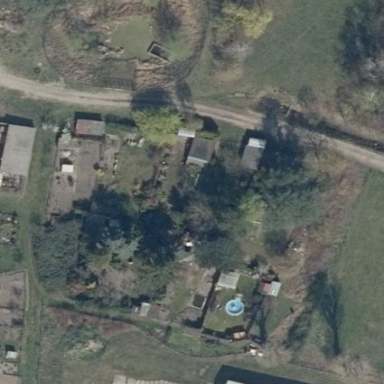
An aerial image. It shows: Allotments area.